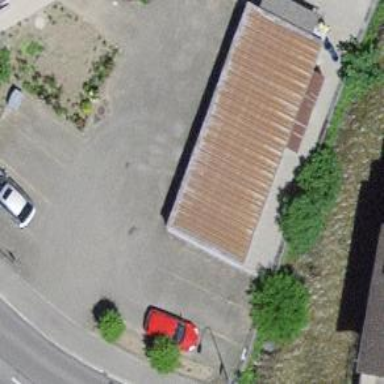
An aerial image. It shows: Garage.